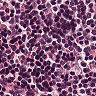
Metastatic tissue present: no